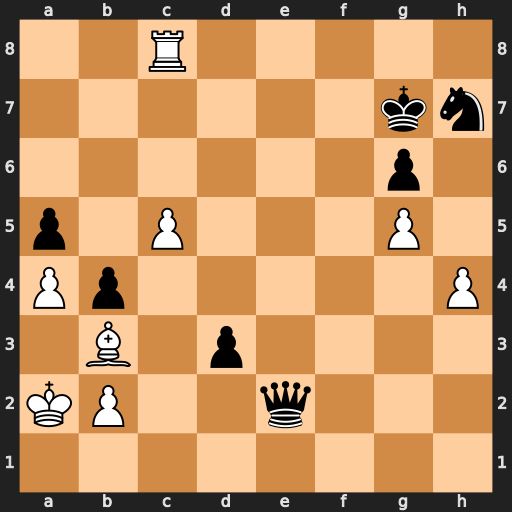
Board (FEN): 2R5/6kn/6p1/p1P3P1/Pp5P/1B1p4/KP2q3/8
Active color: w
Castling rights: -
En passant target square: -
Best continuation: Rg8#